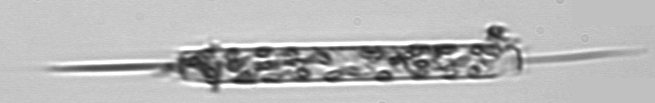
Label: Ditylum_brightwellii